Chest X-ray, PA view. Patient: 44 years old, sex F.
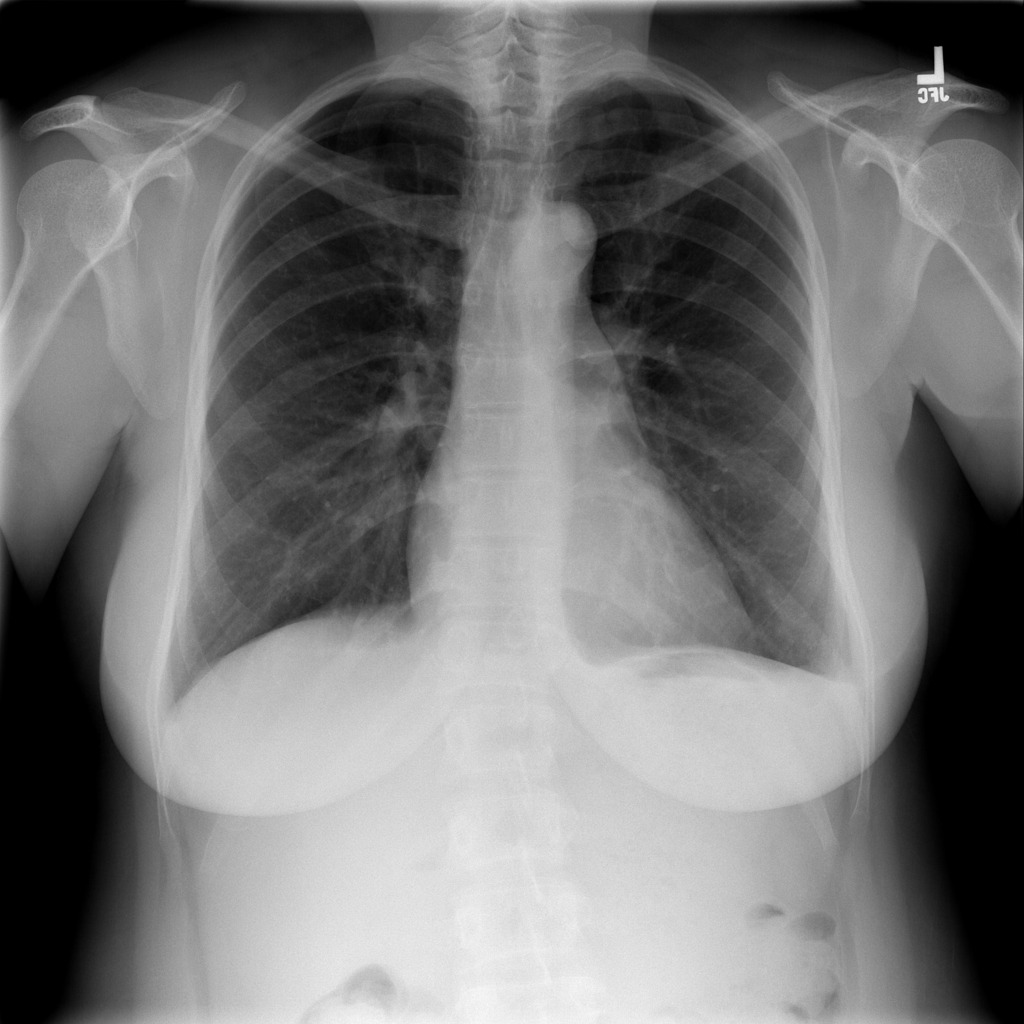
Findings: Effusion